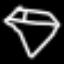
Label: diamond